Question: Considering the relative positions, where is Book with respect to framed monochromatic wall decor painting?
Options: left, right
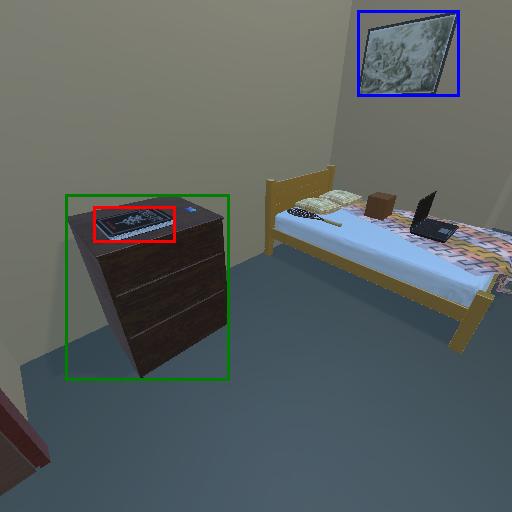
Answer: left